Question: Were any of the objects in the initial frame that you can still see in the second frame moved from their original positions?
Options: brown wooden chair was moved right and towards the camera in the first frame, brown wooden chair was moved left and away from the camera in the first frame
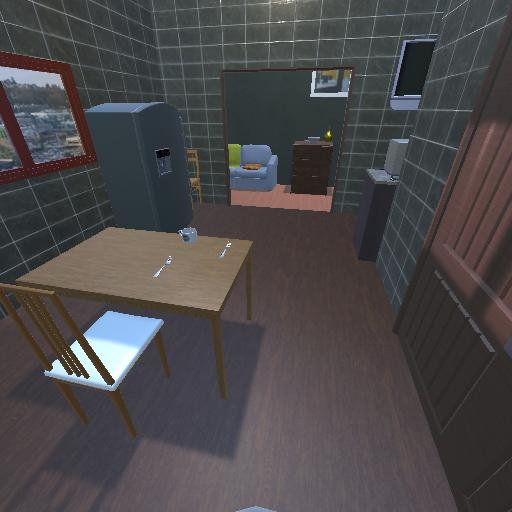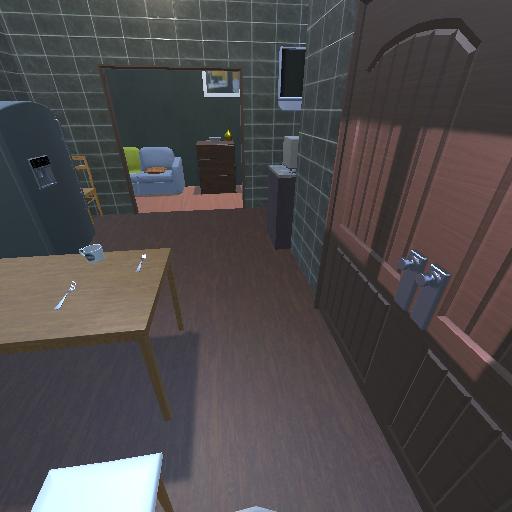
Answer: brown wooden chair was moved right and towards the camera in the first frame